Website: macys
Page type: delivery-shipping
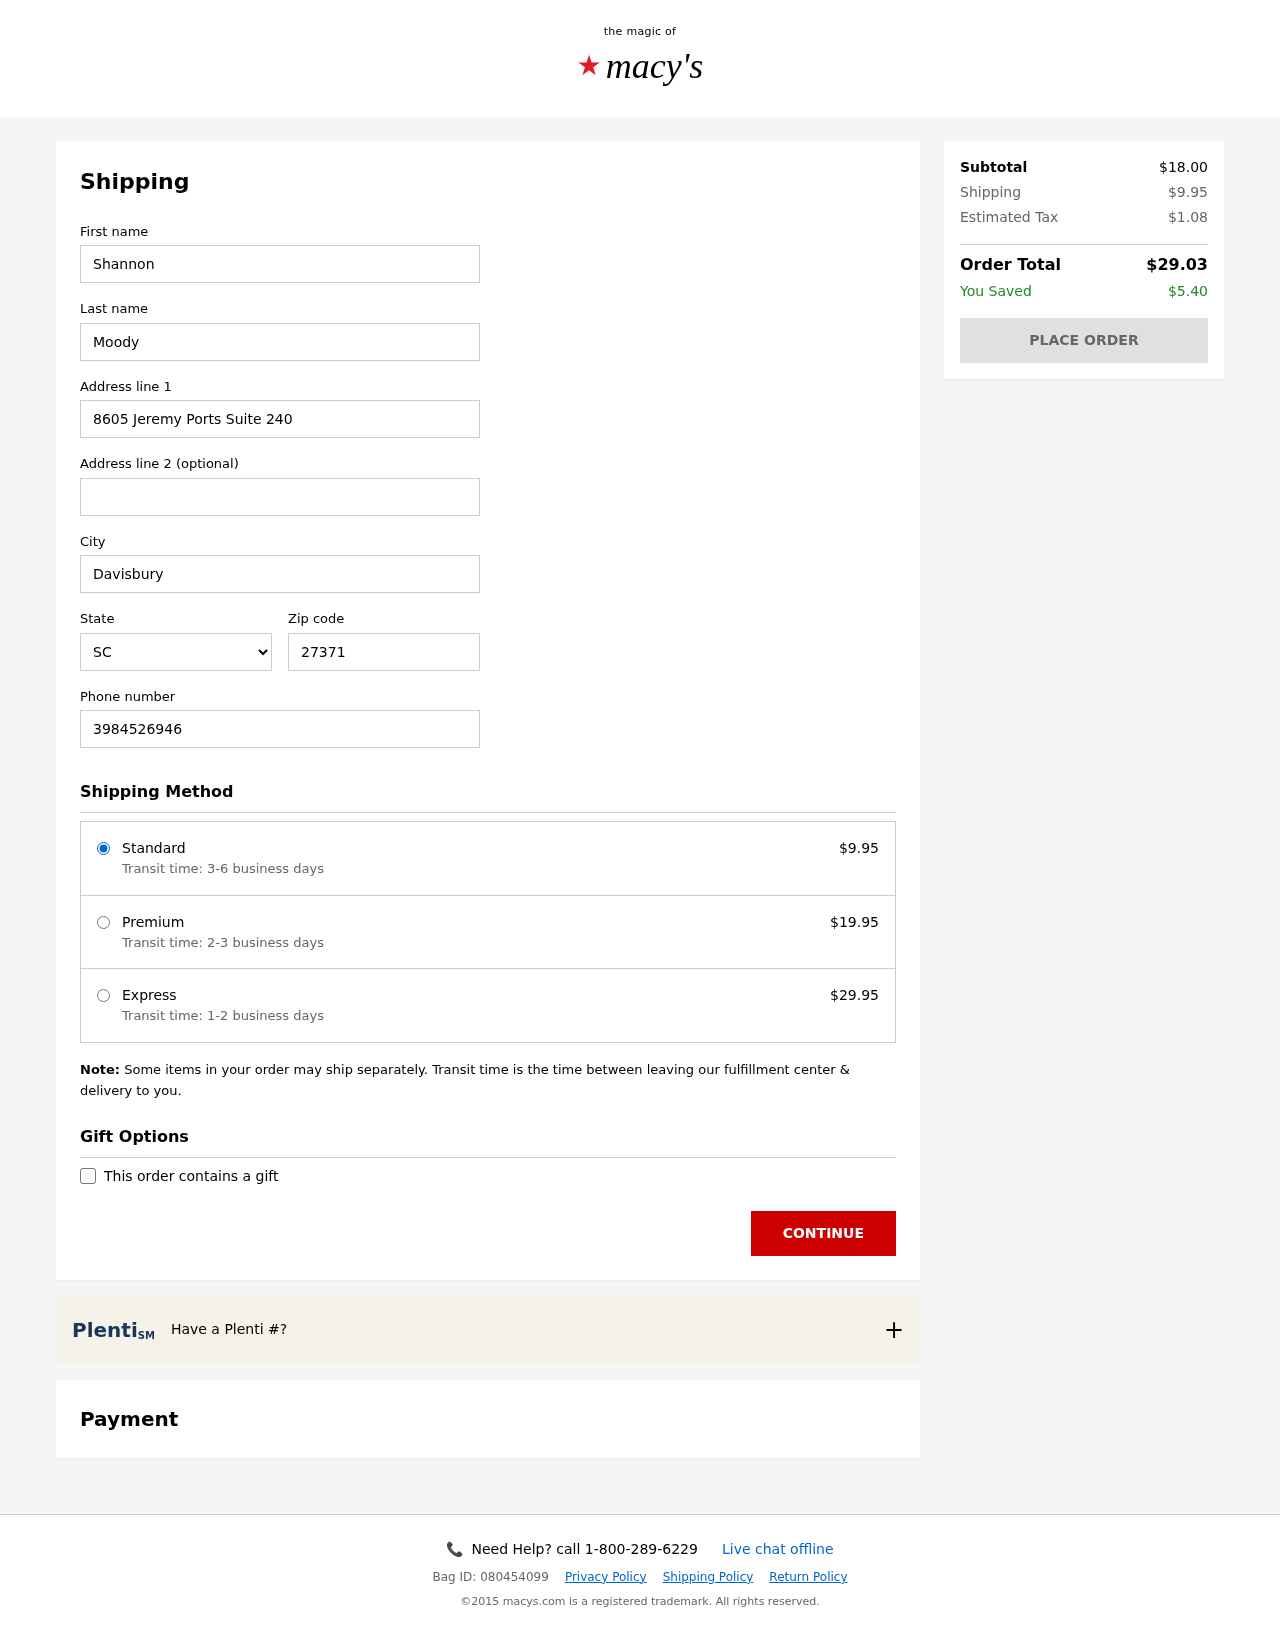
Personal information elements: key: PII_CITY
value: Davisbury
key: PII_FIRSTNAME
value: Shannon
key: PII_LASTNAME
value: Moody
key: PII_PHONE
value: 3984526946
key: PII_POSTCODE
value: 27371
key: PII_STATE_ABBR
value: SC
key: PII_STREET
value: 8605 Jeremy Ports Suite 240
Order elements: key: ORDER_SHIPPING_COST
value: $9.95
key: ORDER_SHIPPING_PREMIUM
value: $19.95
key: ORDER_SHIPPING_EXPRESS
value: $29.95
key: ORDER_SUBTOTAL
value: $18.00
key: ORDER_TAX
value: $1.08
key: ORDER_TOTAL
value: $29.03
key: ORDER_SAVINGS
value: $5.40